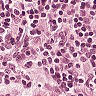
Metastatic tissue present: no